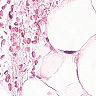
Metastatic tissue present: no